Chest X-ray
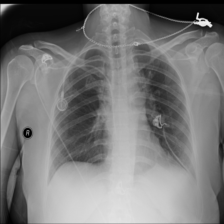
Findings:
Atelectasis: negative
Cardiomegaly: negative
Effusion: negative
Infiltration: positive
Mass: negative
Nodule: negative
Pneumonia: negative
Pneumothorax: negative
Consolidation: negative
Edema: negative
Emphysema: negative
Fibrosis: negative
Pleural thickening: negative
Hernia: negative